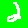
Digit: 2